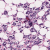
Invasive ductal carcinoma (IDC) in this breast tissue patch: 1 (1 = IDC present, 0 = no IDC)